Question: Is there anyway to reorder factors in a polycharts heatmap in rCharts?
I have tried reorder it in data frame, but no luck.
'''
library(rCharts)
dat <- data.frame(day1=rep(c("day 1", "day 2" ,"day 10"),3),
day2=rep(c("Mon","Sun","wed"),3),
value=1:9)
dat$day1 <- factor(dat$day1, levels = c('day 1', 'day 2', 'day 10'))
plot <- rPlot(day1 ~ day2, color = 'value', data = dat ,type = 'tile', height = 600)
plot
'''

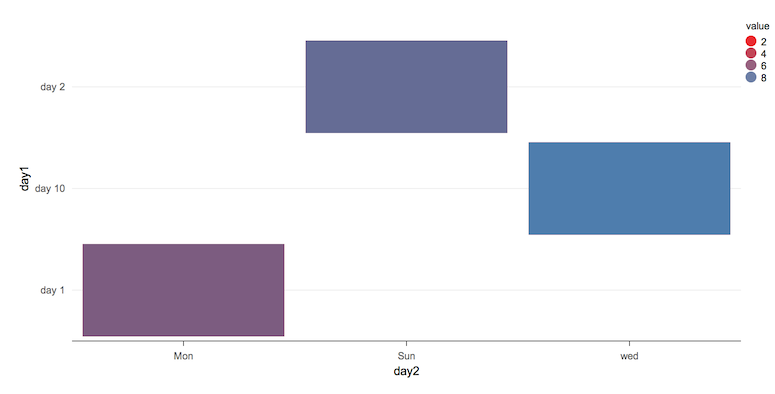
Answer: You can specify the sort order with 'guides':
'''
library(rCharts)
dat <- data.frame(day1=rep(c("day 1", "day 2" ,"day 10"),3),
day2=rep(c("Mon","Sun","wed"),3),
value=1:9)
plot <- rPlot(day1~day2, color = 'value', data = dat, type = 'tile')
# reverse the levels if you want the axis ordered in reverse
plot$guides(x = list(levels = c('Sun', 'Mon', 'wed')),
y = list(levels = c('day 1', 'day 2', 'day 10')))
# i think you need to specify width & height this way
plot$addParams(width = 400, height = 400)
plot
'''